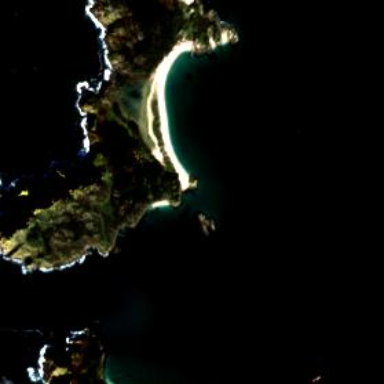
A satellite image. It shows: Breathtaking coastline.